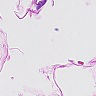
Metastatic tissue present: no